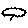
Label: cloud